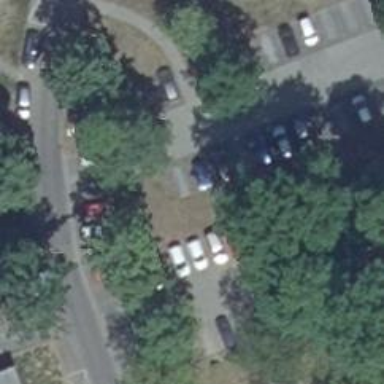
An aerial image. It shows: Parking area with grass paver surface.